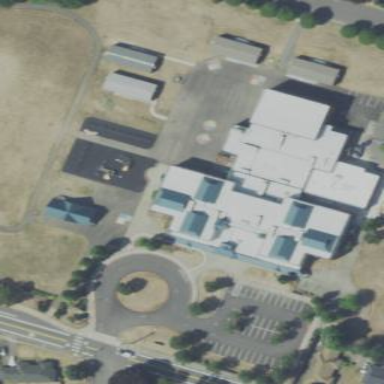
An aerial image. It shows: School.